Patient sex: M
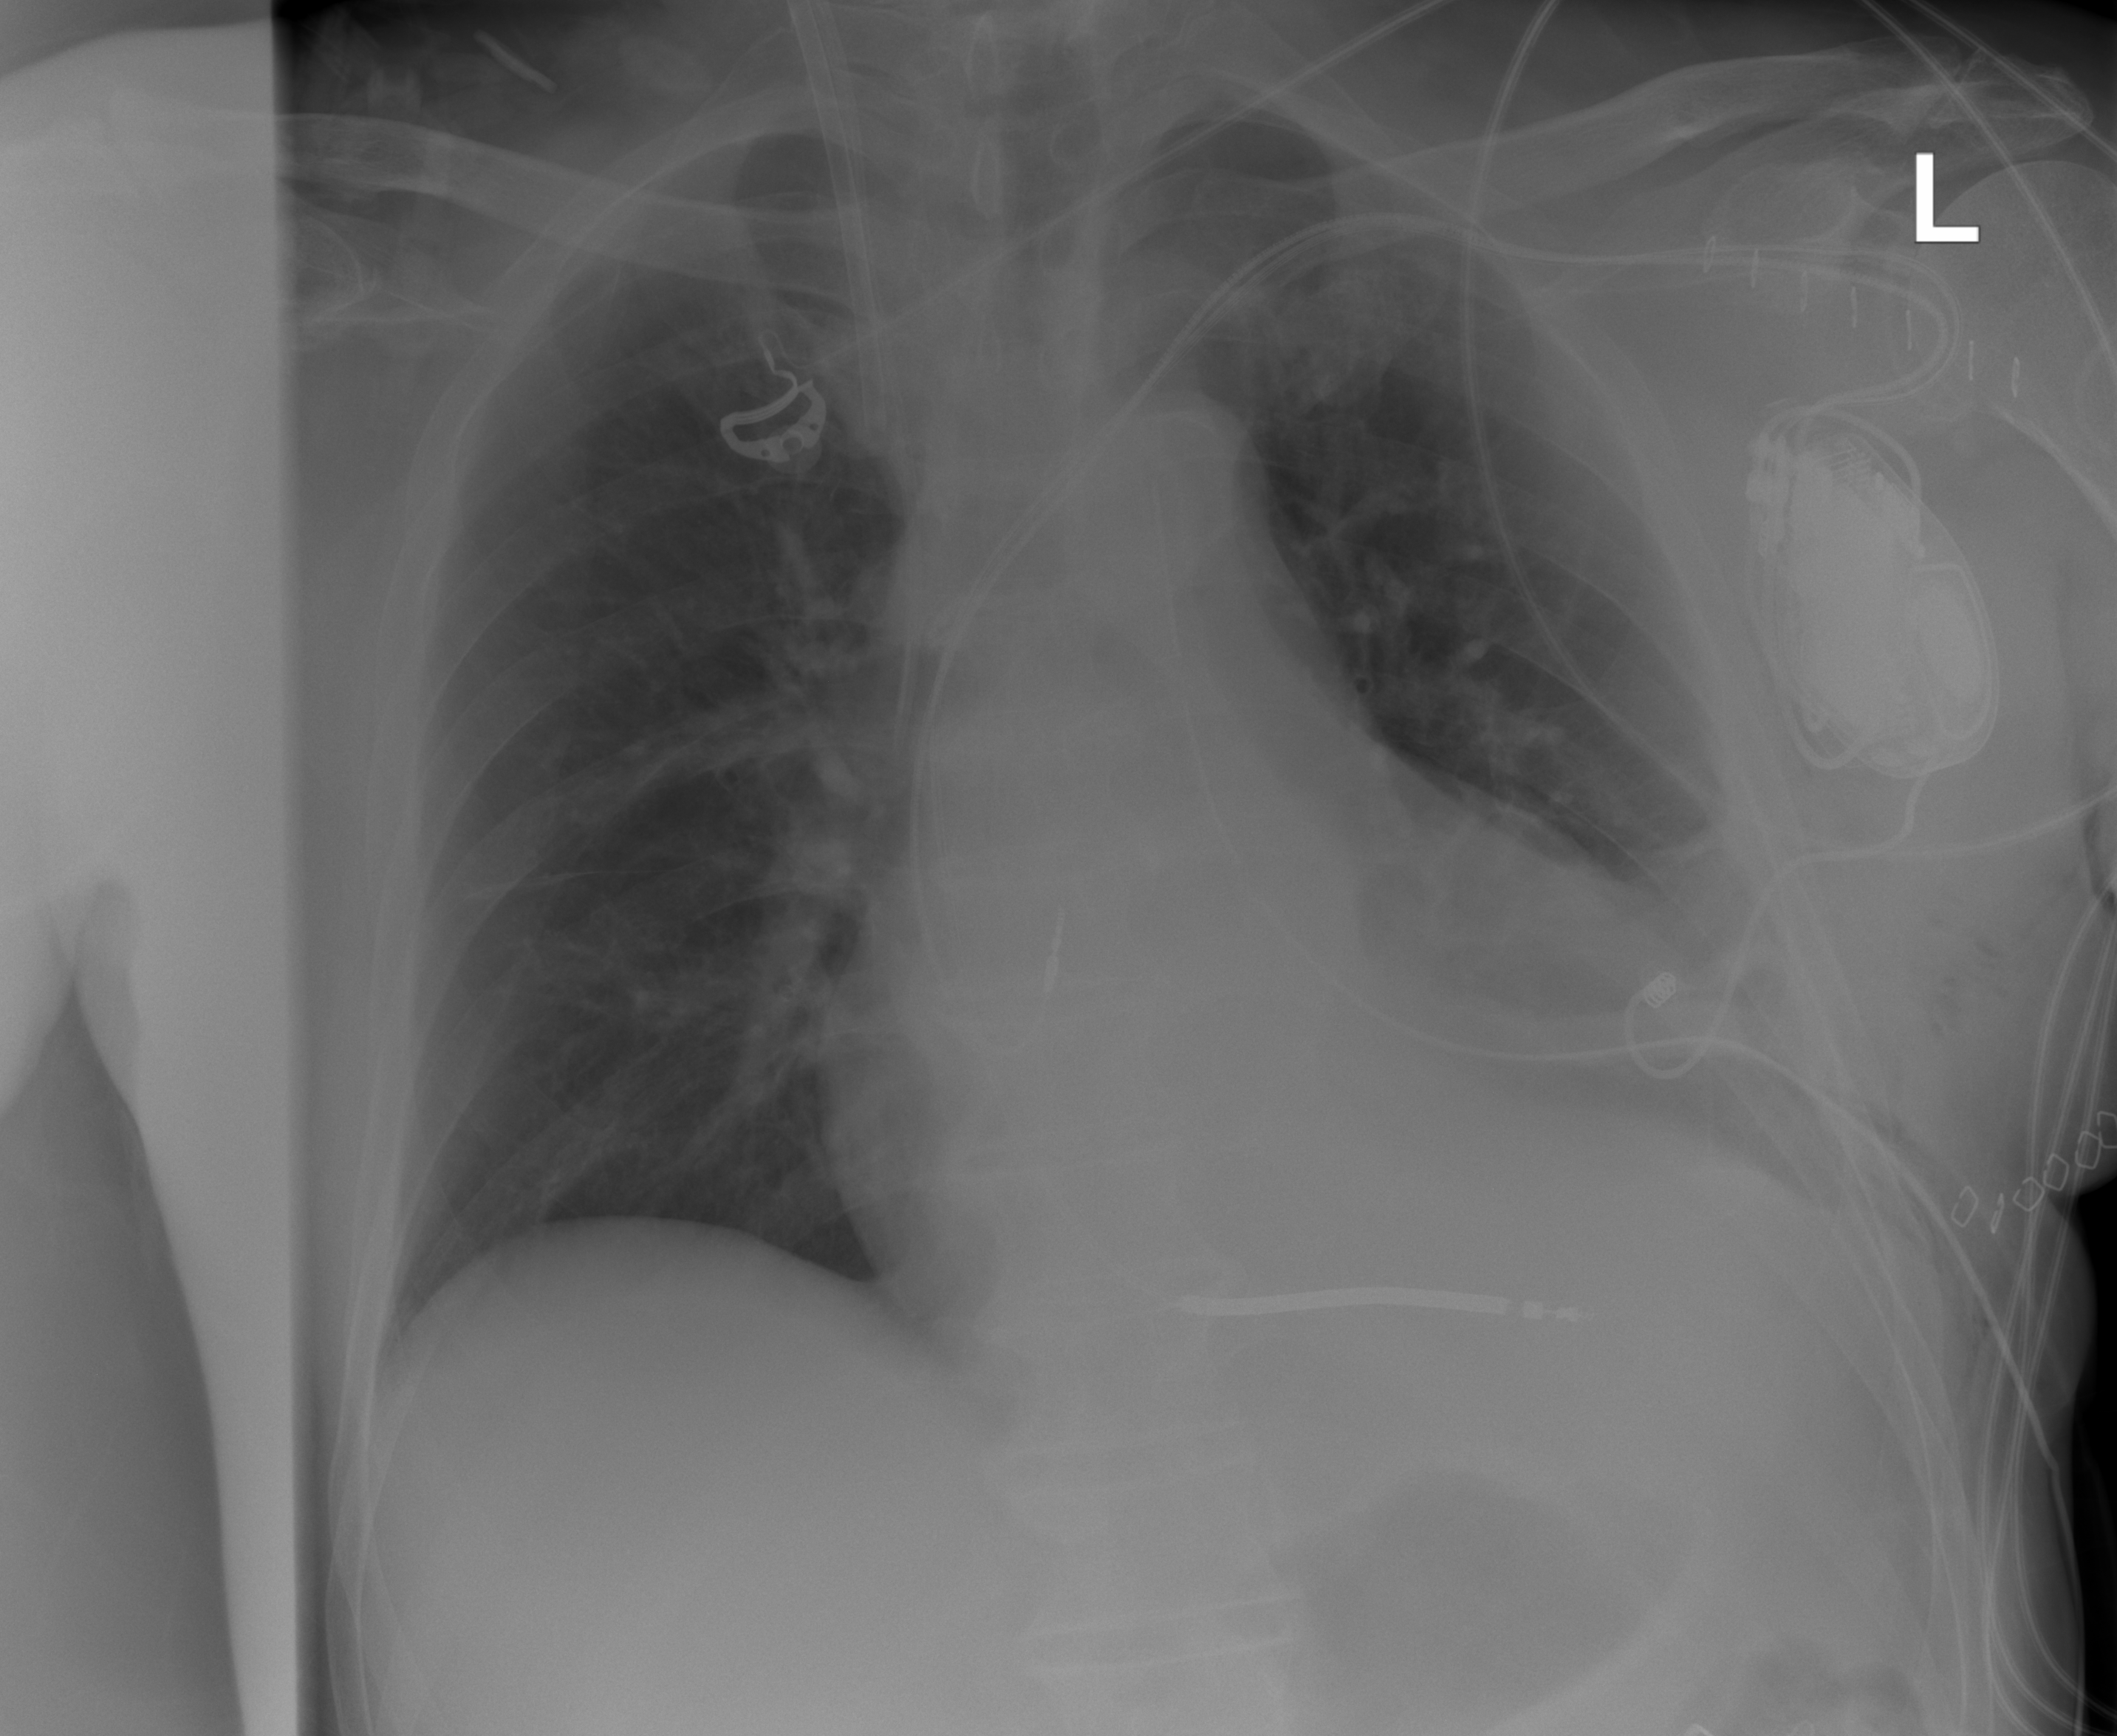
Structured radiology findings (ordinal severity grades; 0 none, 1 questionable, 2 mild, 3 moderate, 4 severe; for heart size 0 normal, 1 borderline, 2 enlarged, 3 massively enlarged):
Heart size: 2
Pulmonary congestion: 1
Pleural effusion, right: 0
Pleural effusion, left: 1
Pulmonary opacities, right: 0
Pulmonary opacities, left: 0
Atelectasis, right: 0
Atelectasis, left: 2